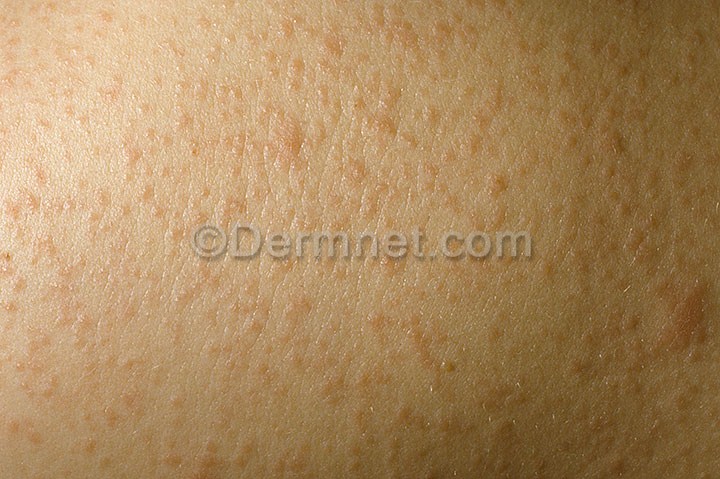
Disease: Psoriasis pictures Lichen Planus and related diseases